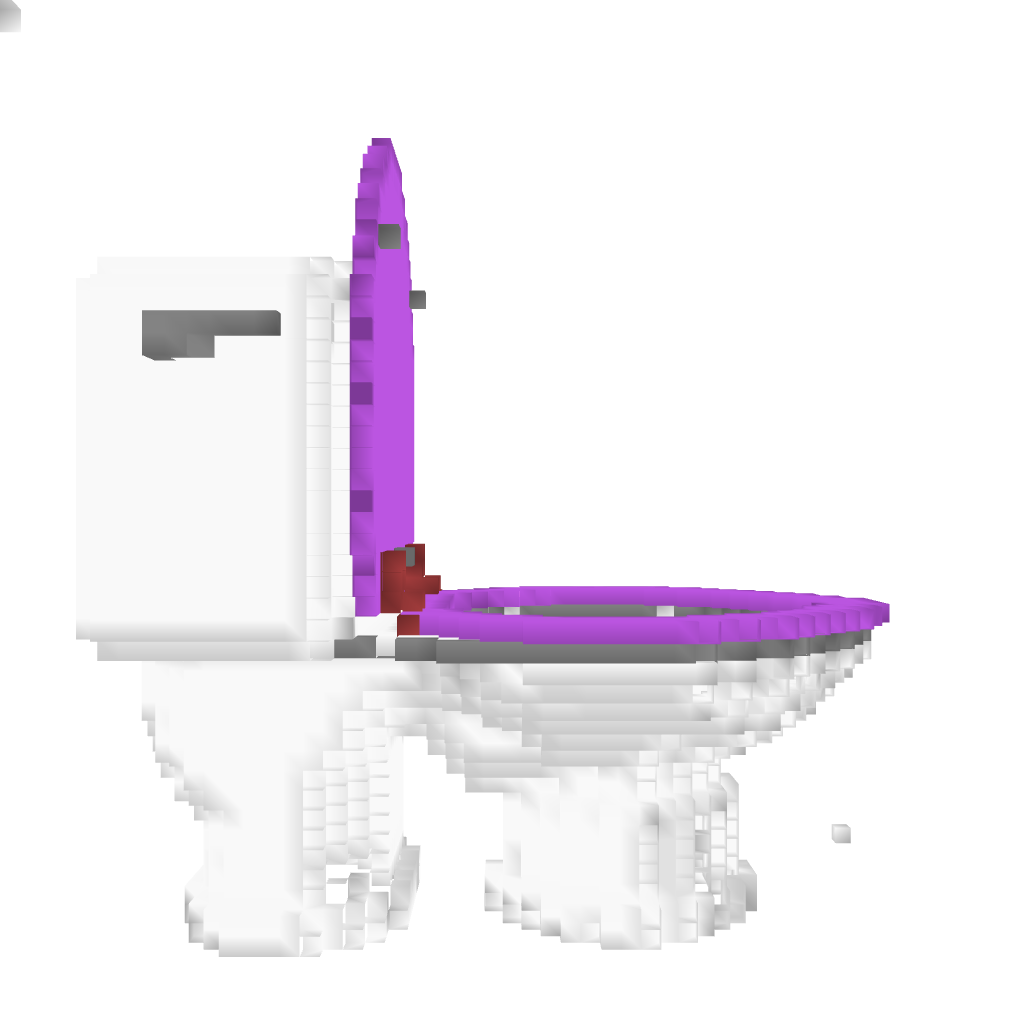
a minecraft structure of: Toilet bad low quality